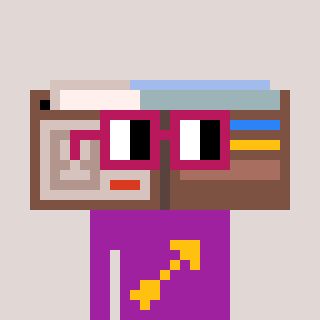
a pixel art character with square dark red glasses, a wallet-shaped head and a magenta-colored body on a warm background